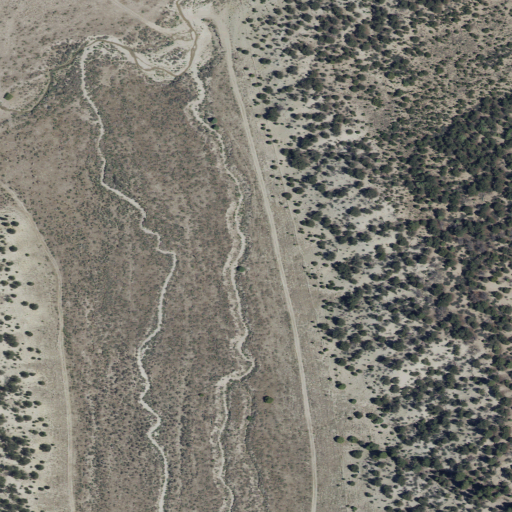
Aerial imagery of valley in Utah named Road Hollow containing shrub, evergreen forest, and low intensity development